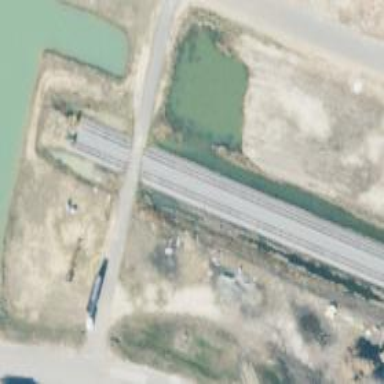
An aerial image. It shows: Level crossing along the railway.